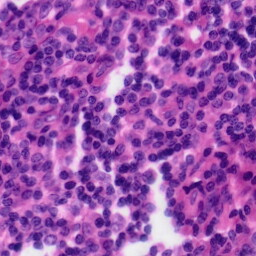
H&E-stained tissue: Tonsil